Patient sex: M
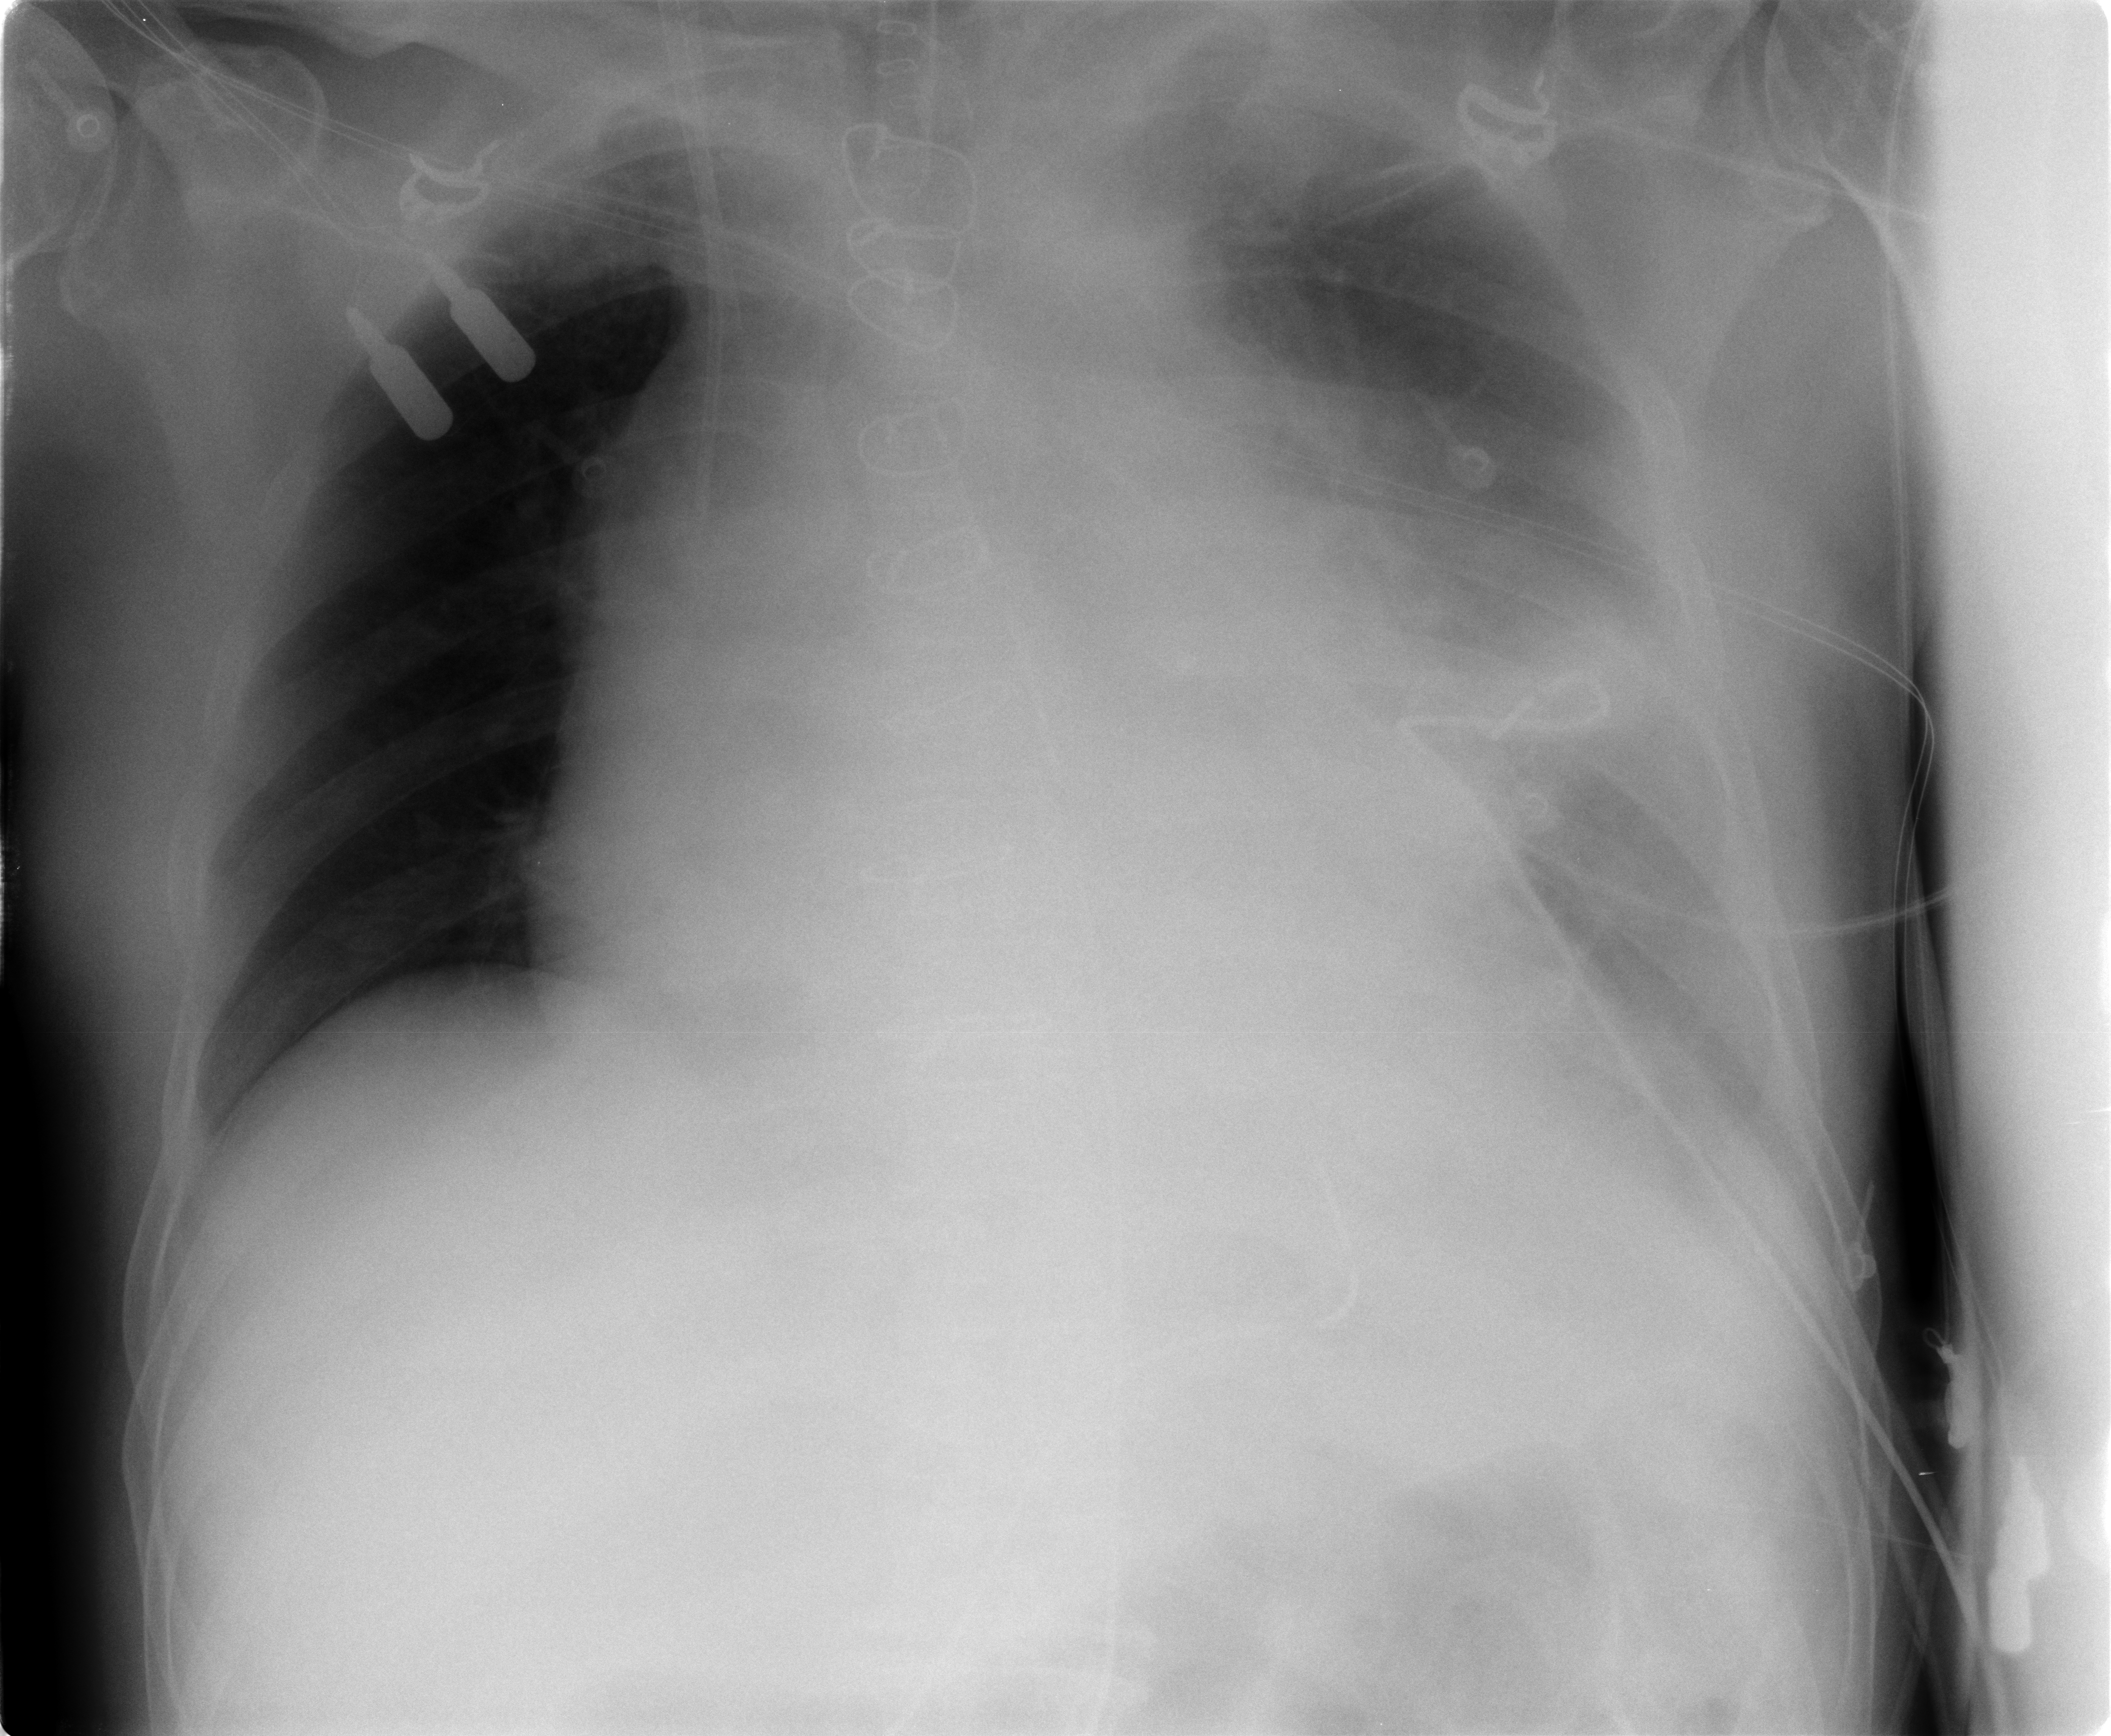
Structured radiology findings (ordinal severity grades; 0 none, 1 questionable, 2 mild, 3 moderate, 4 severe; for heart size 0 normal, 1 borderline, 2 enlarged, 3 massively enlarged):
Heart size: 0
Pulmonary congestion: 0
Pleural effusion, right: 0
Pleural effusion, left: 4
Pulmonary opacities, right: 0
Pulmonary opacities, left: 0
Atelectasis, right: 0
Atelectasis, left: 3